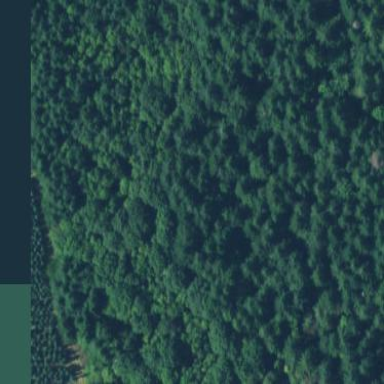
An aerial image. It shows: Beautiful woodland area.